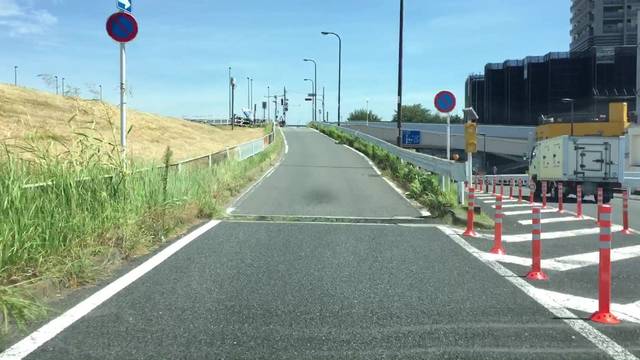
Region: Japan
Coordinates: 35.757, 139.801